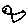
Label: fish